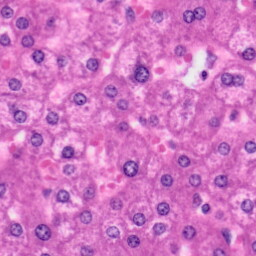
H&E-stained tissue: Liver